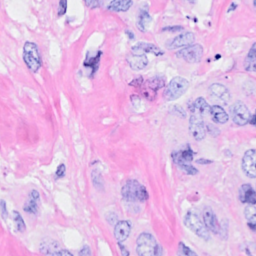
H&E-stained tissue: Breast